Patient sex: M
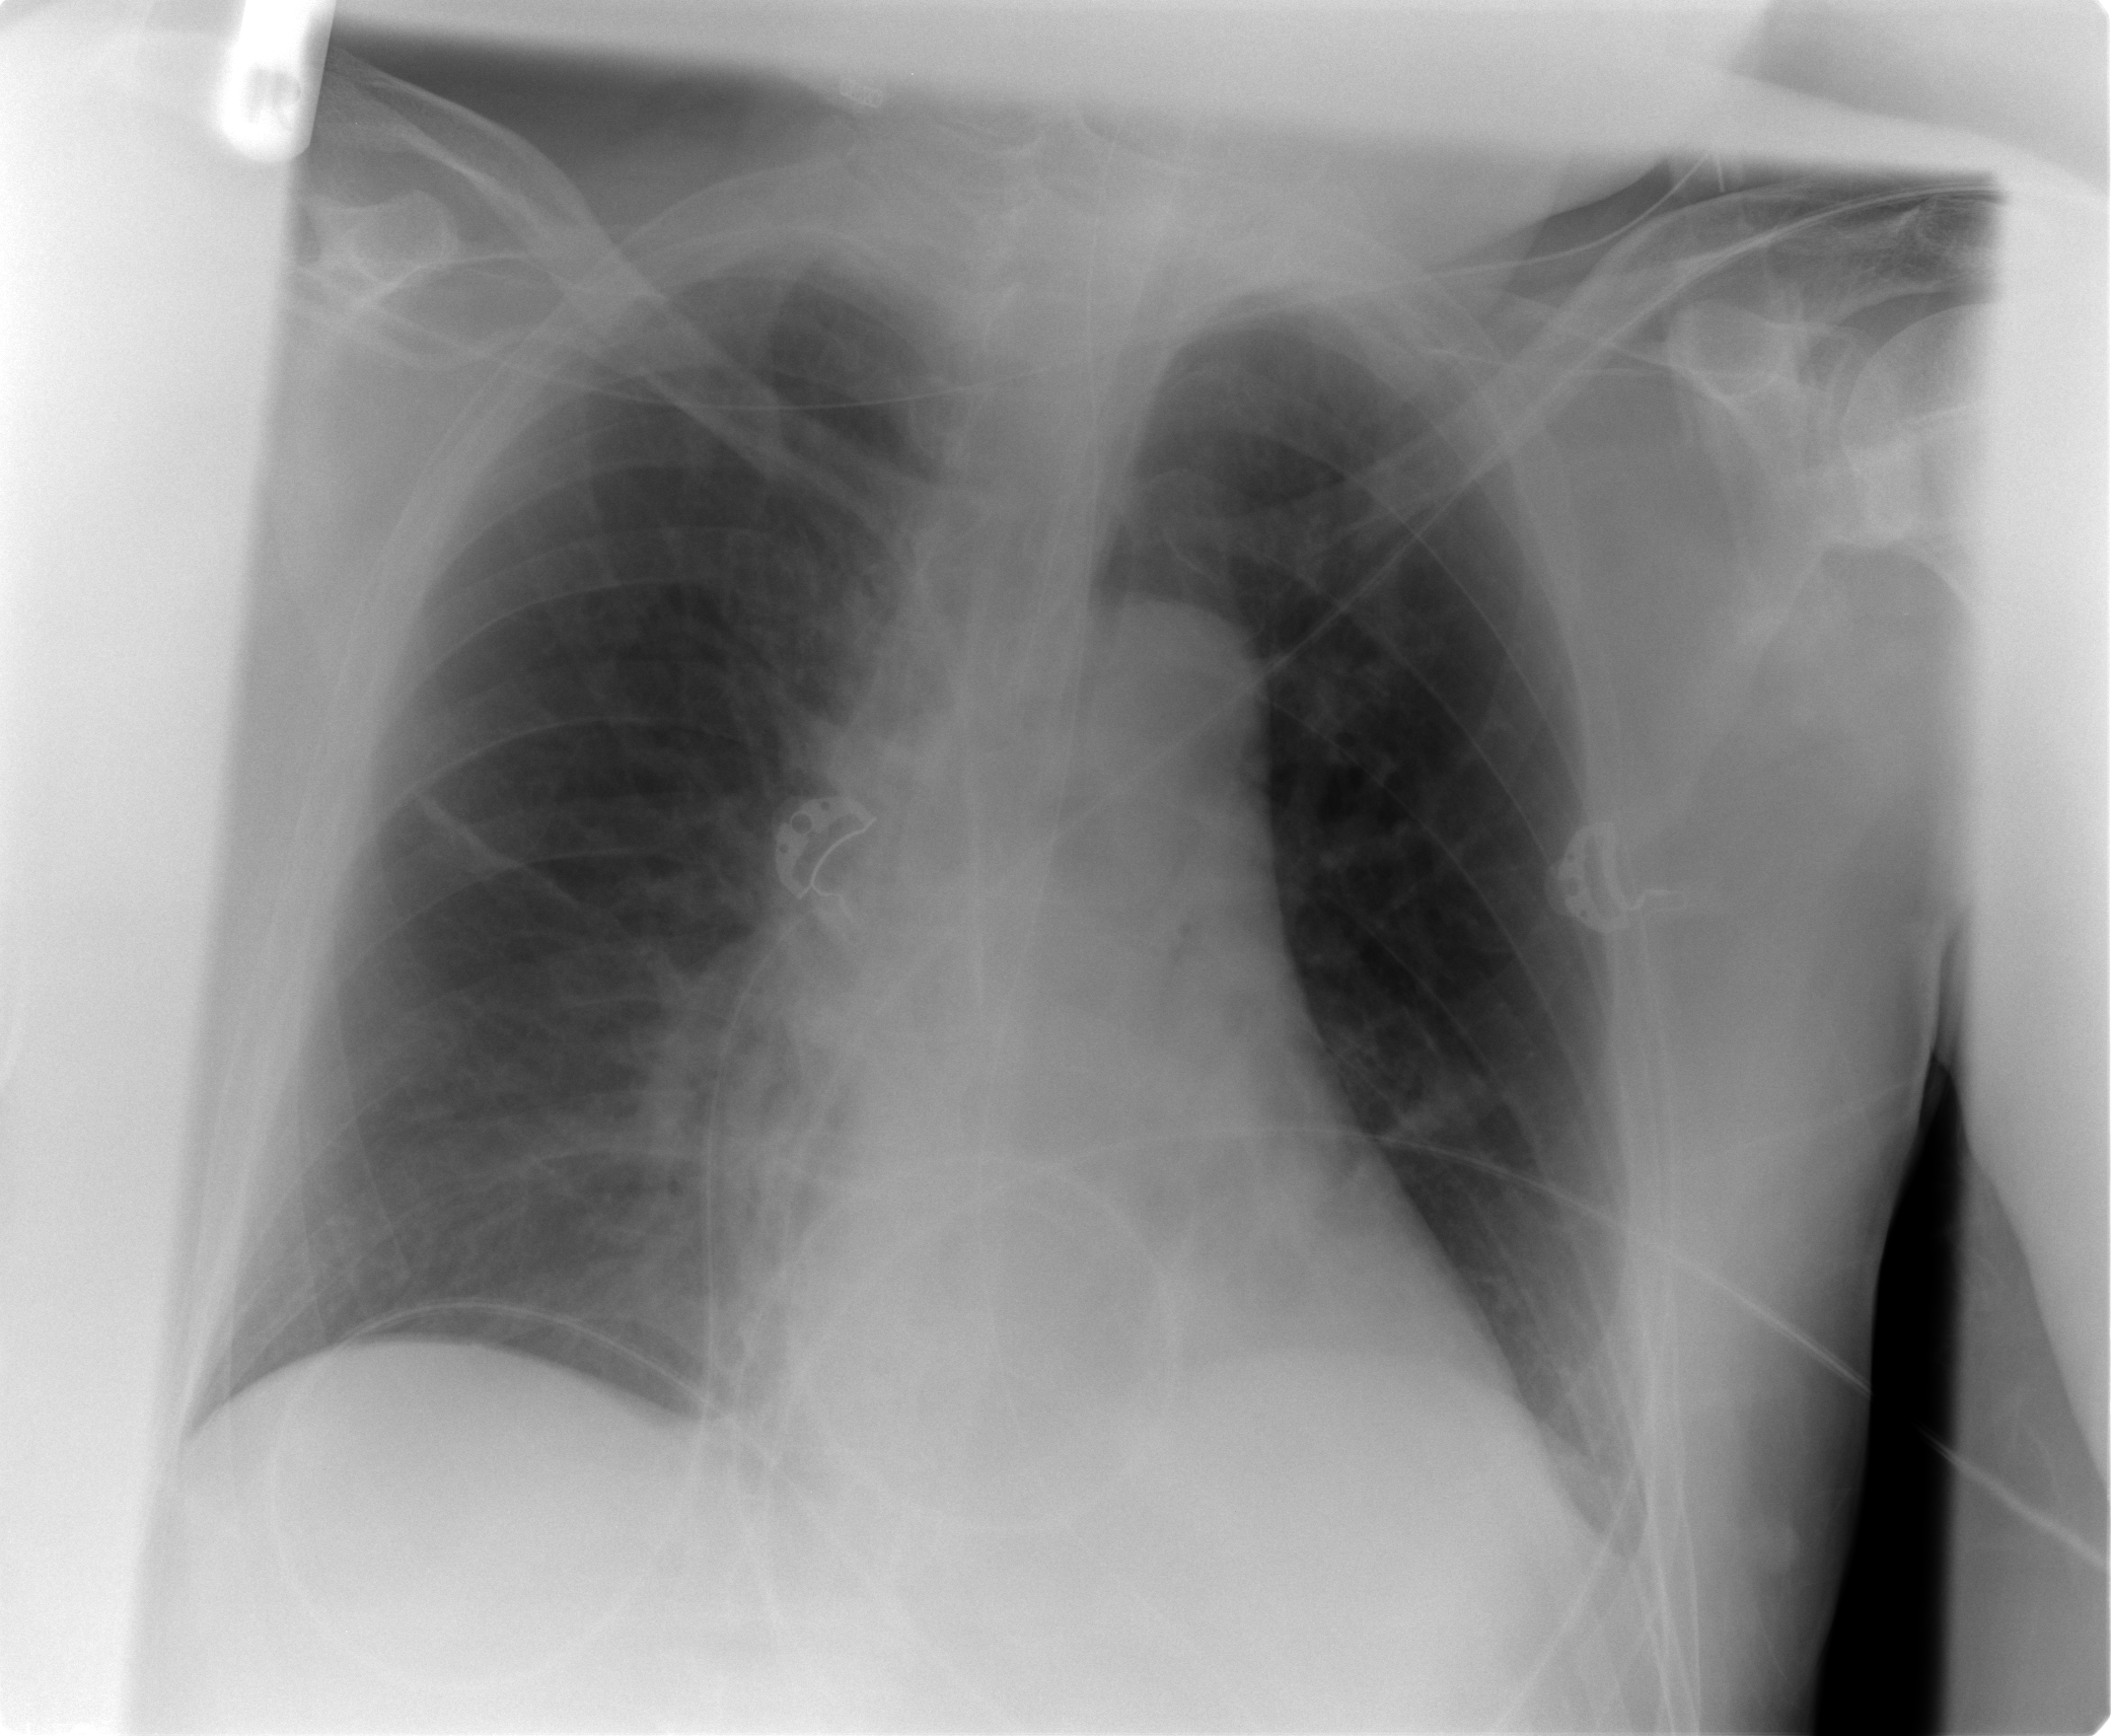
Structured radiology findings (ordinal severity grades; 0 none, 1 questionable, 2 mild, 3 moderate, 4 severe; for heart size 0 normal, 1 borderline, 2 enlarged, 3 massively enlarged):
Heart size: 0
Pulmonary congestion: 2
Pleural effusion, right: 0
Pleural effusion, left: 1
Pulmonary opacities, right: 0
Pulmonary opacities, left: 0
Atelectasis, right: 0
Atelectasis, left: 0